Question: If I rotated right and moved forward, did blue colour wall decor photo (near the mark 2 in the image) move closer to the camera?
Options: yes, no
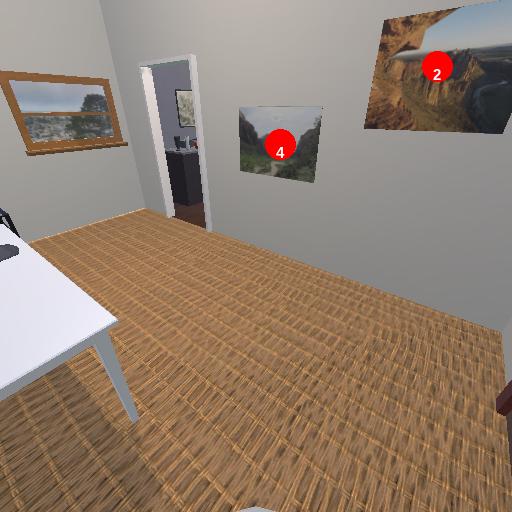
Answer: yes